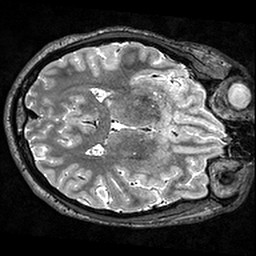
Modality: T2w
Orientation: axial
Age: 20
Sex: male
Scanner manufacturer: siemens
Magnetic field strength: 3 T
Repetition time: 3.2 s
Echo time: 0.567 s